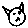
Label: cat